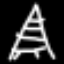
Label: The Eiffel Tower